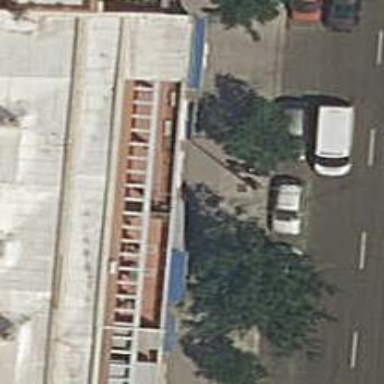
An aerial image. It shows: Post office.